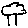
Label: tree